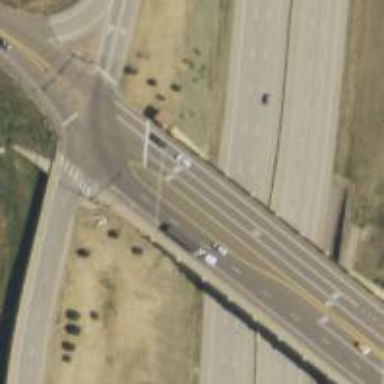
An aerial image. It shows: Secondary road bridge with asphalt surface and separate sidewalk.